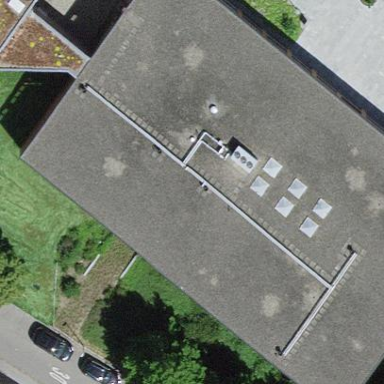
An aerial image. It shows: College building.